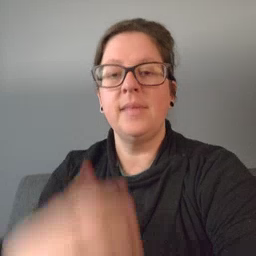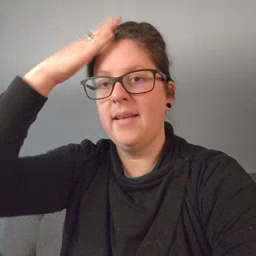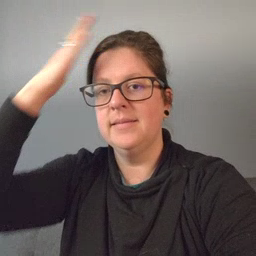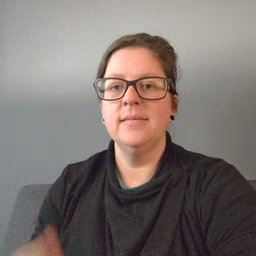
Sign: hat